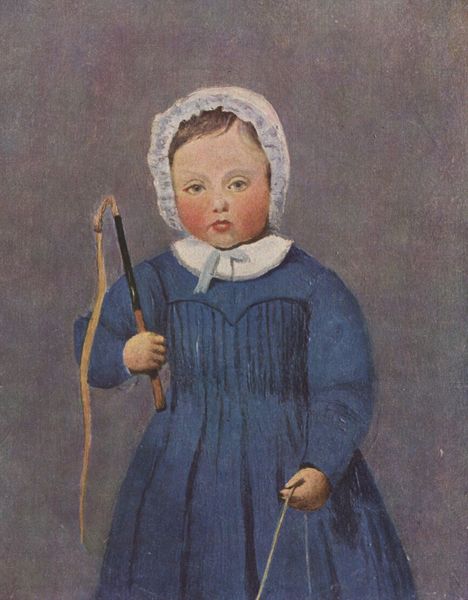
Titel: Porträt Louis Robert als Kind
Künstler: Jean Baptiste Camille Corot
Standort: Paris
Institution: Musée du Louvre
Schlagwörter: blau, dunkel, gemälde, hand, weiß, mädchen, ocker, braun, grau, haar, hell, hintergrund, holz, hut, kleid, kreide, mund, nase, profil, schwarz, stirn, blick, hund, rot, haube, schleife, jung, kappe, mütze, wand, augen, band, falten, gesicht, halten, kragen, spitze, ärmel, bildnis, hände, portrait, porträt, öl, kirche, haare, schnur, stehend, strick, kind, frontal, kinn, lippen, rosa, scheitel, oval, rund, stock, kopfbedeckung, wangen, stab, leine, backen, monochrom, spielen, kopftuch, realistisch, ernst, streng, faden, faltenwurf, junge, rüsche, rüschen, geschlossen, griff, spiel, knabe, seil, peitsche, hütchen, leder, schnurr, balu, plissee, weißer kragen, stecken, spielzeug, treue, händchen, biesen, rote wangen, gerte, statisch, feist, hare, blaues kleid, gerüscht, gesmockt, seilspringen, weiße haube, seilhüpfen, braunes haar, realitisch, kind peitsche, gefälteltes oberteil